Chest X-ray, PA view. Patient: 48 years old, sex F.
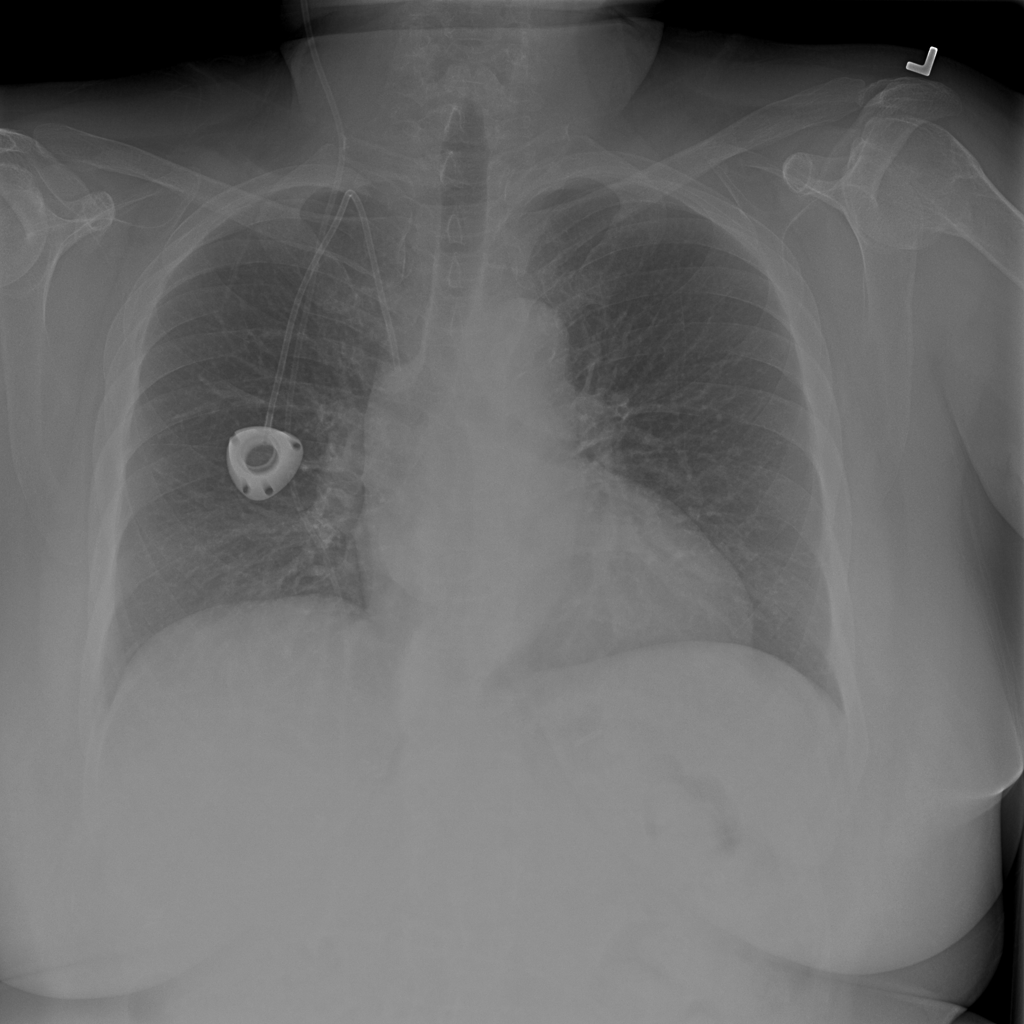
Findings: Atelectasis